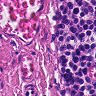
Metastatic tissue present: no